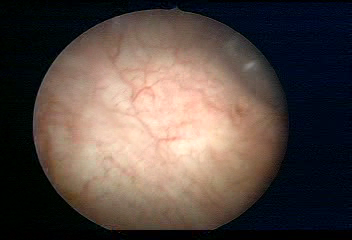
Modality: WLC
Class: Normal mucosa
Bladder cancer association: No